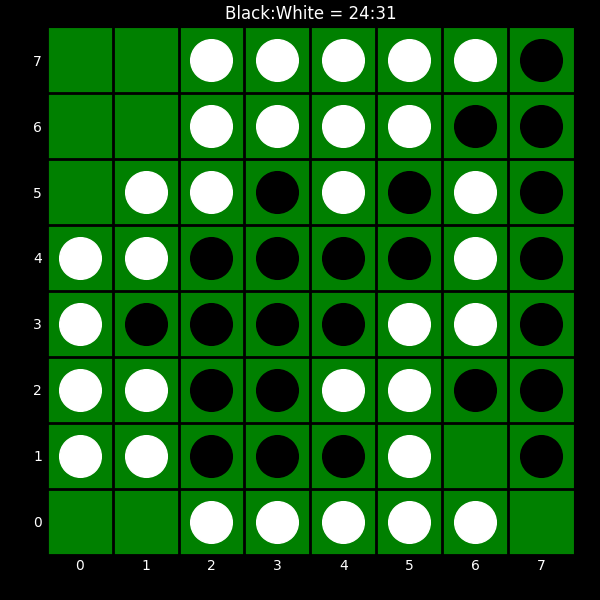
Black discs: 24
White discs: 31